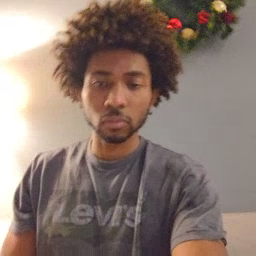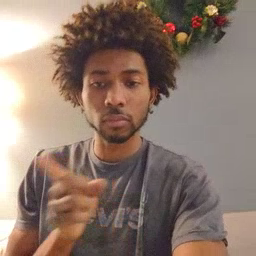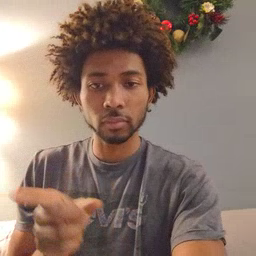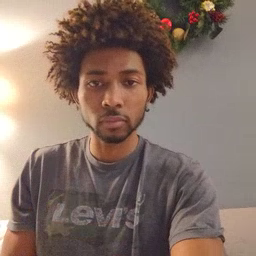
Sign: hesheit